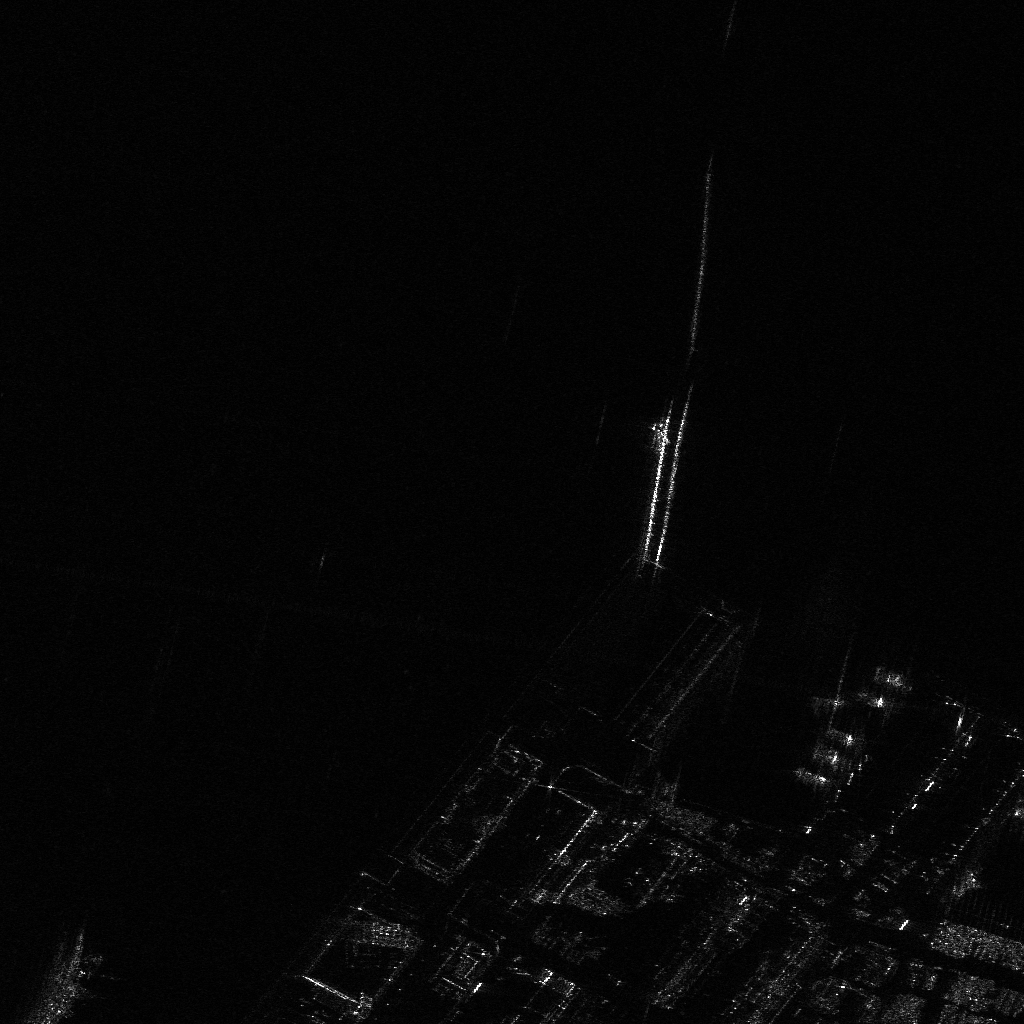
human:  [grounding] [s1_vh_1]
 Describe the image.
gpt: In the satellite image, there is  <ref>1 small ore-oil </ref> <box>[[2, 91, 4, 107, 38]]</box> located at bottom left,  <ref>3 medium container </ref> <box>[[78, 67, 82, 68, 32], [82, 67, 86, 68, 36], [84, 64, 88, 66, 33]]</box> located at right,  <ref>3 medium container </ref> <box>[[80, 71, 84, 72, 27], [79, 73, 82, 74, 27], [77, 74, 81, 76, 27]]</box> located at bottom right.